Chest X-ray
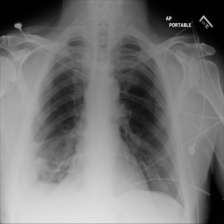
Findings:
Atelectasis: positive
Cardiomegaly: negative
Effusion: positive
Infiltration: negative
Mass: negative
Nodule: negative
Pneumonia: negative
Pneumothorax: negative
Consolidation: negative
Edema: negative
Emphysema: negative
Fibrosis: negative
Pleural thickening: negative
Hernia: negative